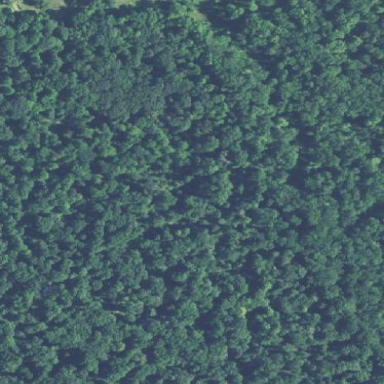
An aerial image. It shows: Commercial forest land used for commercial purposes.